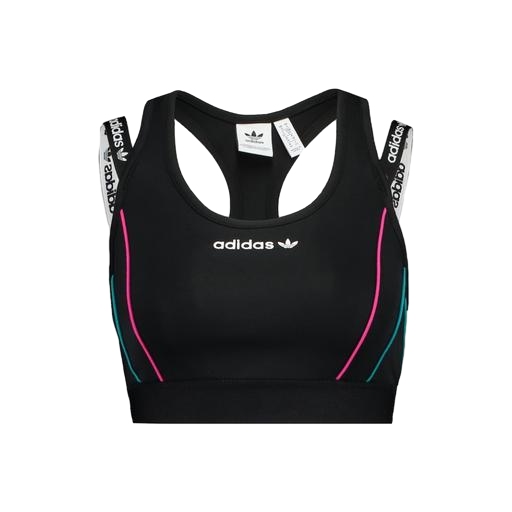
sports bra, sports bra tank, multicolor sports top, white background